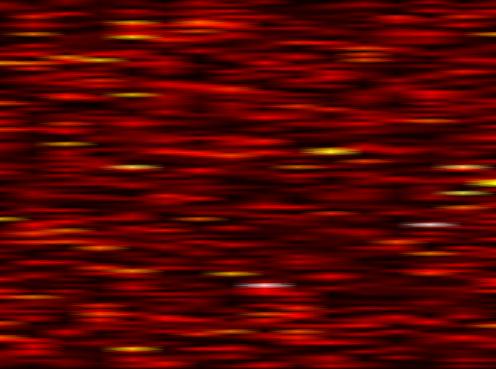
Label: FOFDM